Question: When i try to store text containing 'C' code in MS ACCESS table (programatically). It replaces escape sequences ('
', ' ') with some question-mark symbol.
Example :
code to store :
'''
#include<stdio.h>
int main()
{
printf("
Hi there...");
return 0;
}
'''
When i see MS-Access table for above inserted code it shows every newline and ' ' character replaced with a '?' kind of symbol.
My question "is there any other data type for MS-Access filed which stores code as it is without replacing escape sequences with some symbol?"
and
"Is 'raw' data type present in other DBMS like MYSQL will do my job? "
This is how it shows in access-07 :

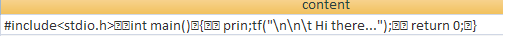
Answer: It looks like the line breaks in your source text are not the Windows-standard CRLF (carriage return, line feed). Find out the character codes of those mystery characters.
Using the procedure below, I can feed it a text string, and it will list the code of each character. Here is an example from the Immediate window.
'''
AsciiValues "a" & vbcrlf & "b"
position Asc AscW
1 97 97
2 13 13
3 10 10
4 98 98
'''
If I want to examine the value stored in a table text field, I can use 'DLookup' to fetch that value and feed it to the function.
'''
AsciiValues DLookup("memo_field", "tblFoo", "id=1")
position Asc AscW
1 108 108
2 105 105
3 110 110
4 101 101
5 32 32
'''
Once you determine the codes of the problem characters, you can execute an 'UPDATE' statement to replace the problem character codes with suitable alternatives.
'''
UPDATE YourTable
SET YourField = Replace(YourField, Chr(x), Chr(y));
'''
And this is the procedure ...
'''
Public Sub AsciiValues(ByVal pInput As String)
Dim i As Long
Dim lngSize As Long
lngSize = Len(pInput)
Debug.Print "position", "Asc", "AscW"
For i = 1 To lngSize
Debug.Print i, Asc(Mid(pInput, i, 1)), AscW(Mid(pInput, i, 1))
Next
End Sub
'''